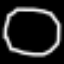
Label: octagon